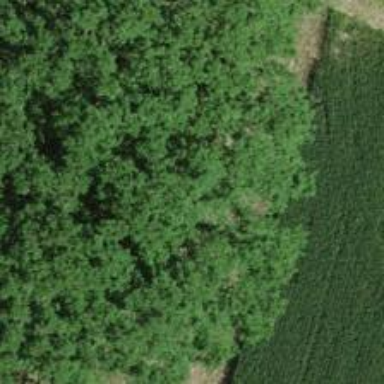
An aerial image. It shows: Single tag "natural: tree."